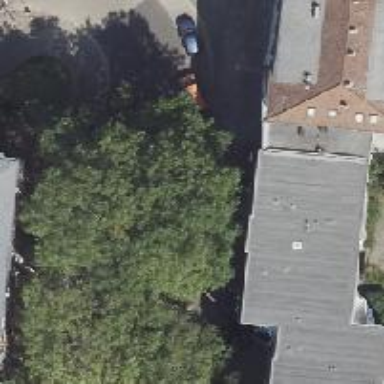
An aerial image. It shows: Deciduous broadleaved tree.